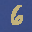
Label: 6